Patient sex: M
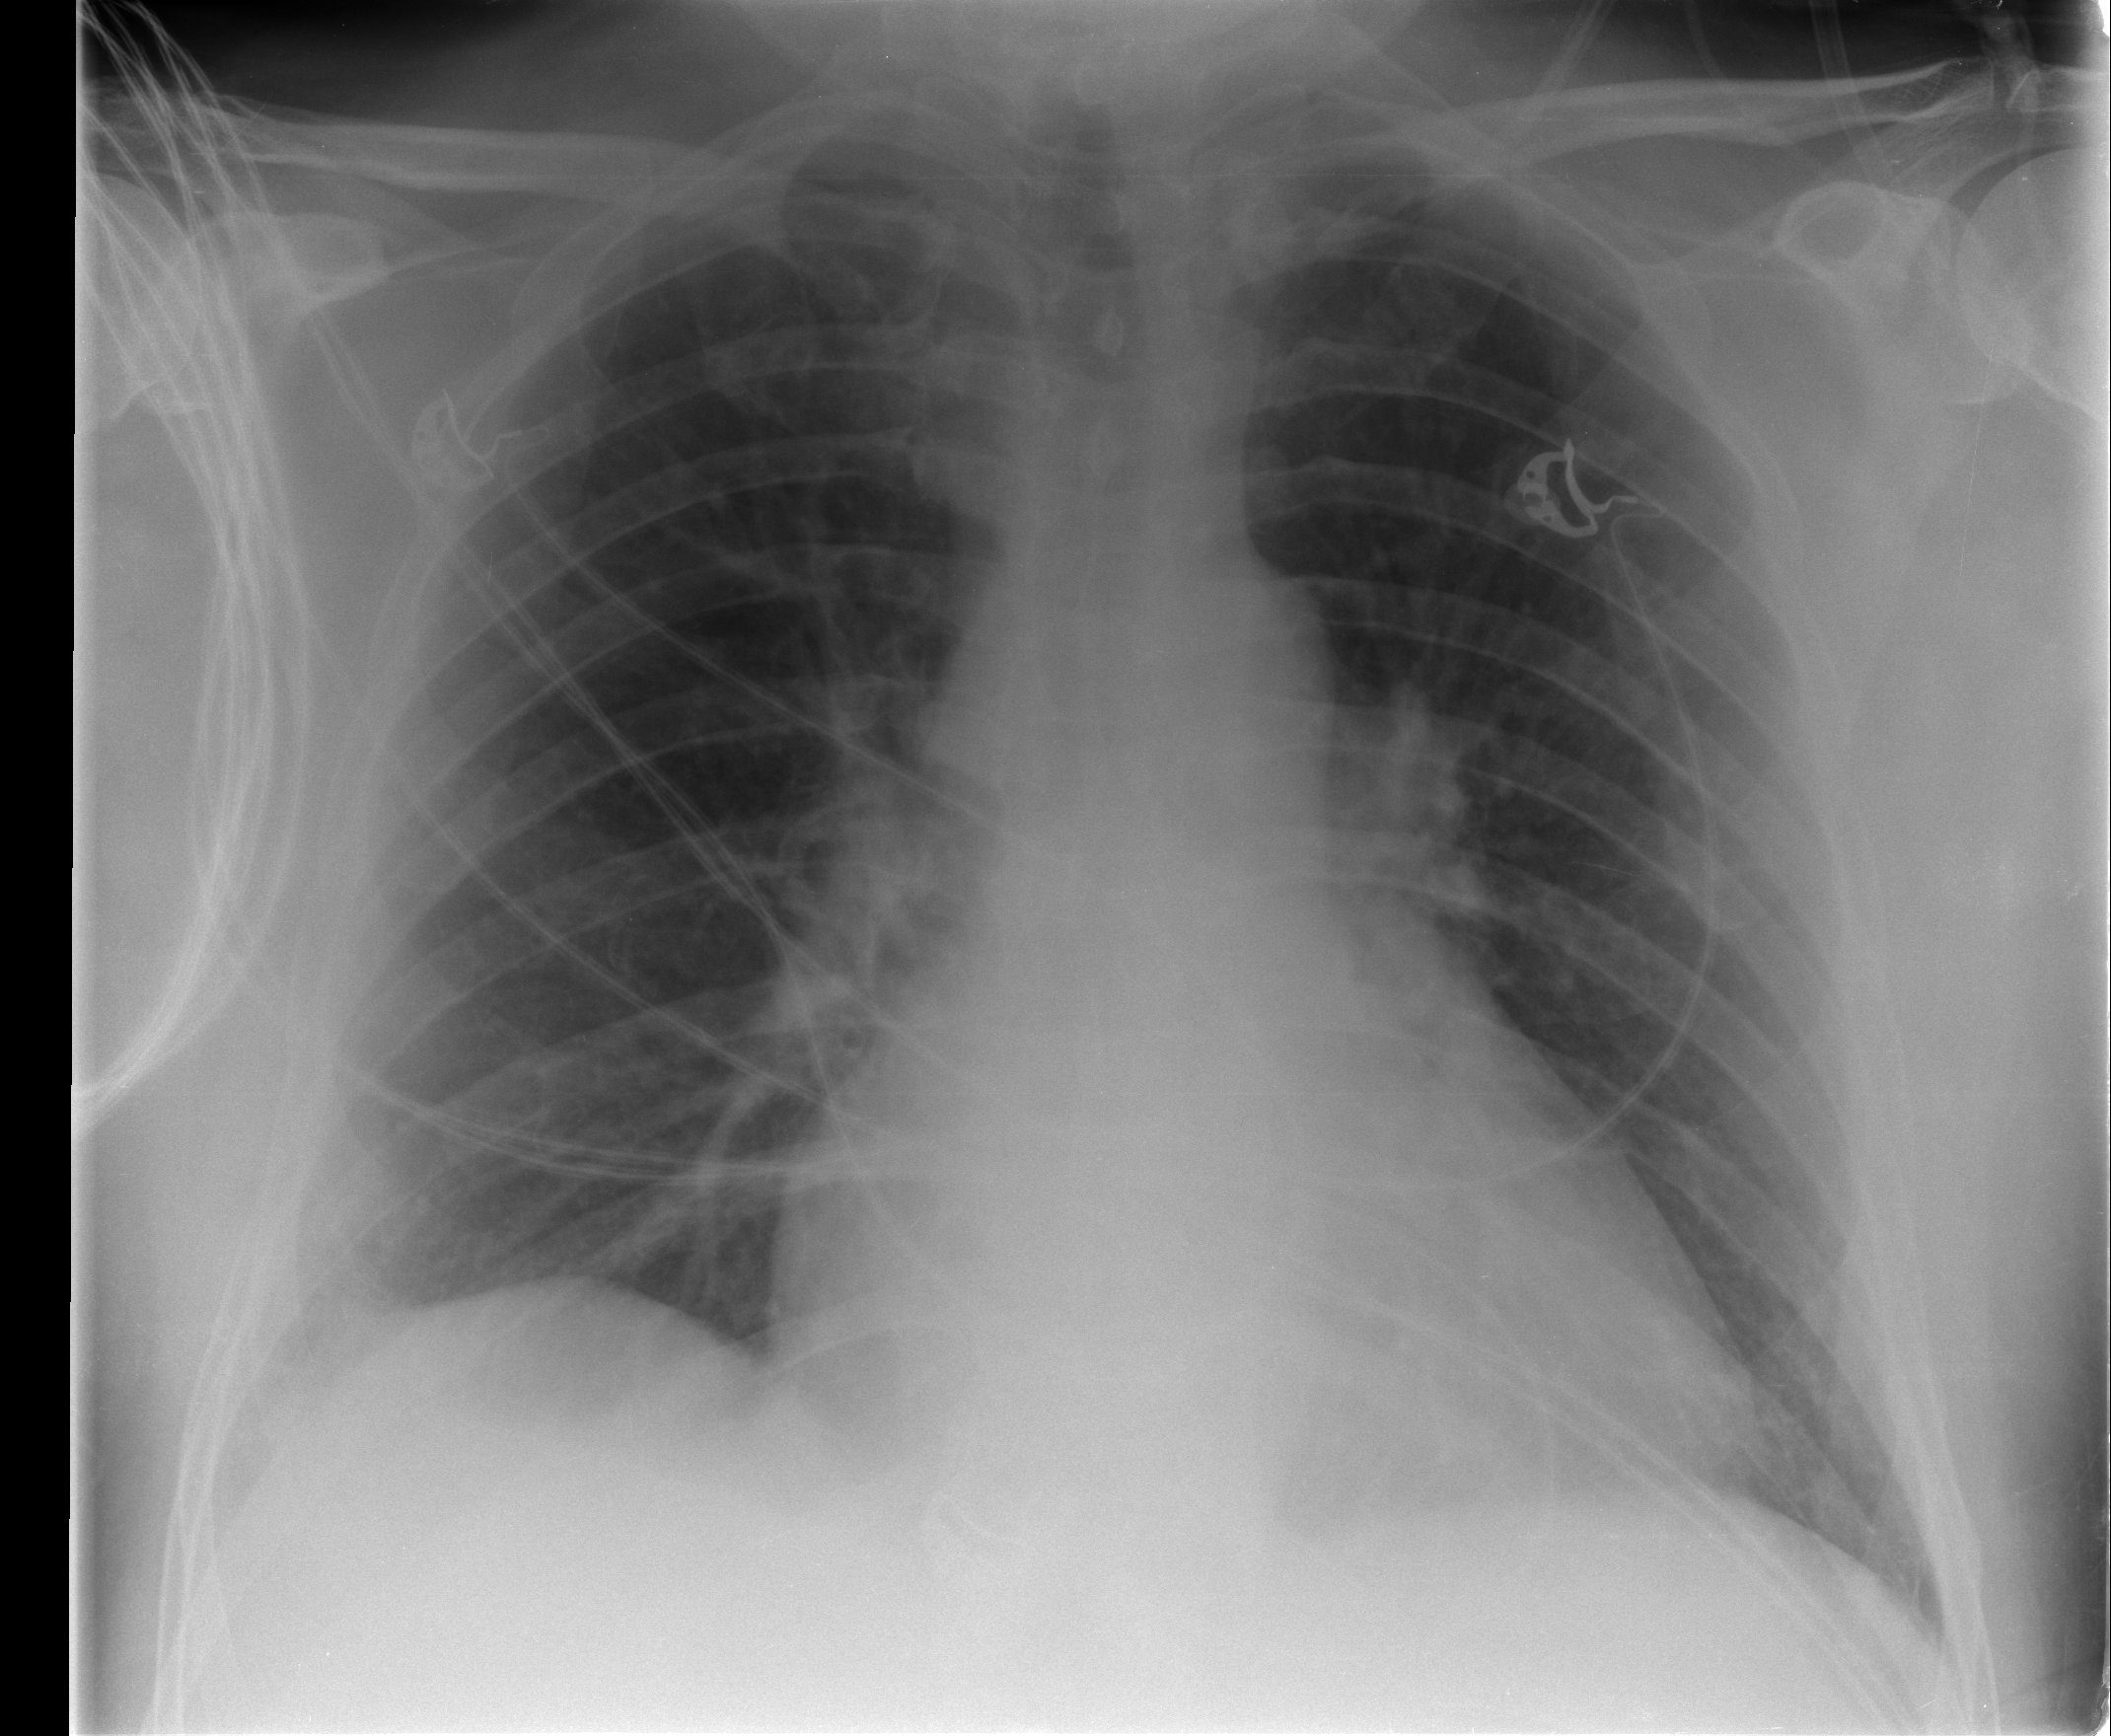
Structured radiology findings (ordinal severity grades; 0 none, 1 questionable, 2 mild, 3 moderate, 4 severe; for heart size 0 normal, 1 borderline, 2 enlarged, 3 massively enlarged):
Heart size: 2
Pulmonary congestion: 0
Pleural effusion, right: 1
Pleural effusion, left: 0
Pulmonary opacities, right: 0
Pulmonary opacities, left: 0
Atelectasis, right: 1
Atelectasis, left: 1